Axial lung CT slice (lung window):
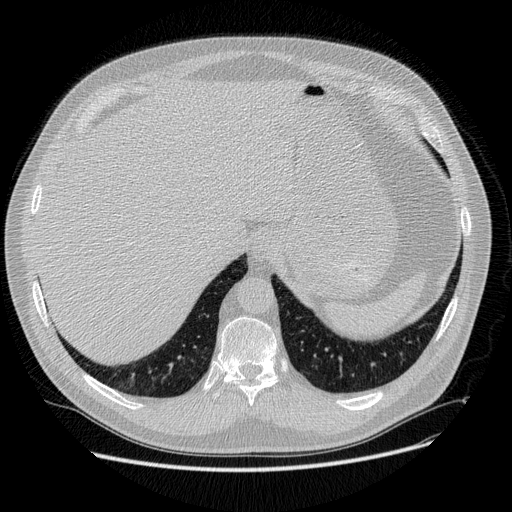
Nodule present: no